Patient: sex M, age 69
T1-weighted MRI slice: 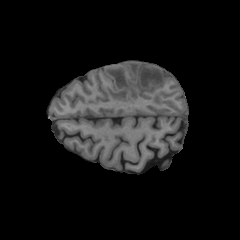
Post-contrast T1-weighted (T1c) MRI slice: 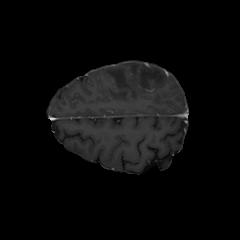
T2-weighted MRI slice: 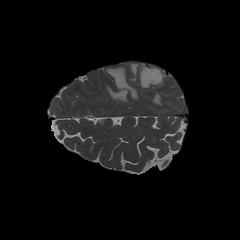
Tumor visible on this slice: yes
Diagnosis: Glioblastoma, IDH-wildtype
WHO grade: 4